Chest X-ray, AP view. Patient: 37 years old, sex M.
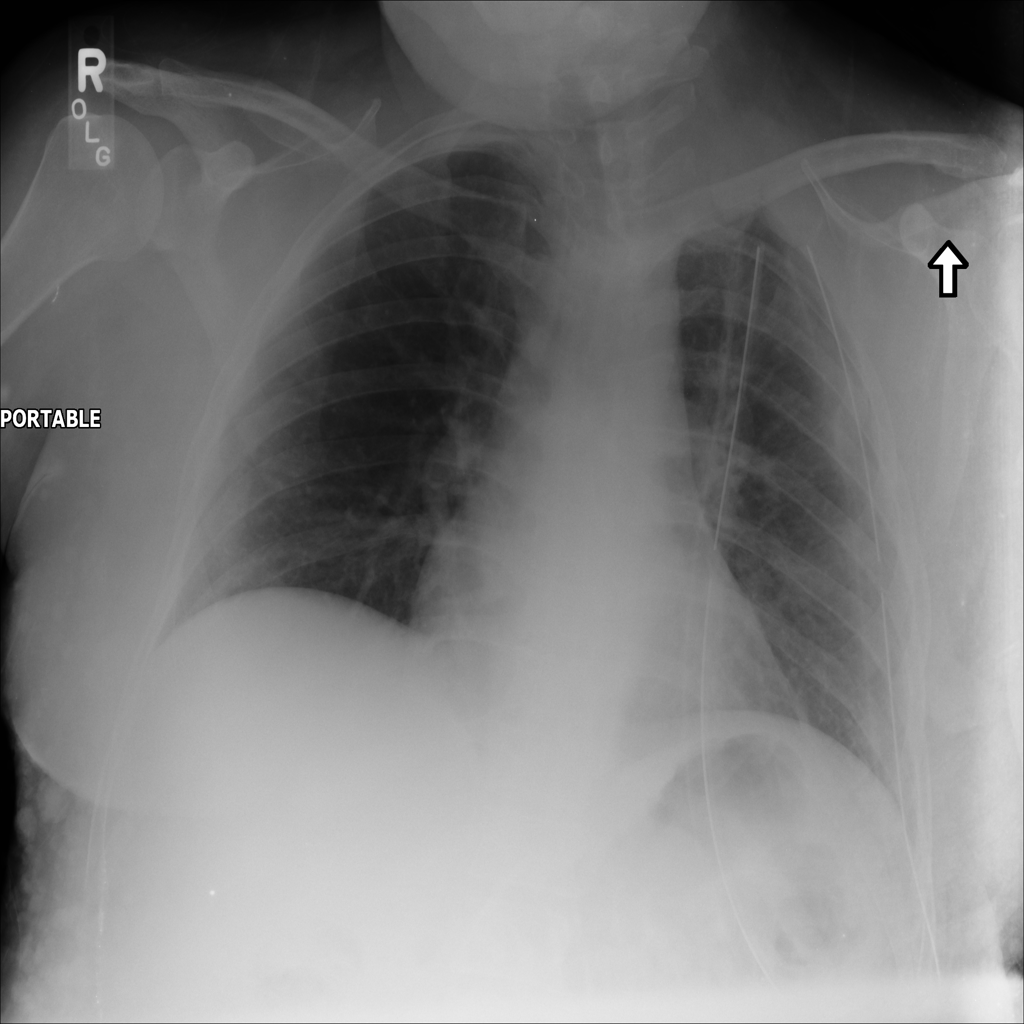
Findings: Emphysema